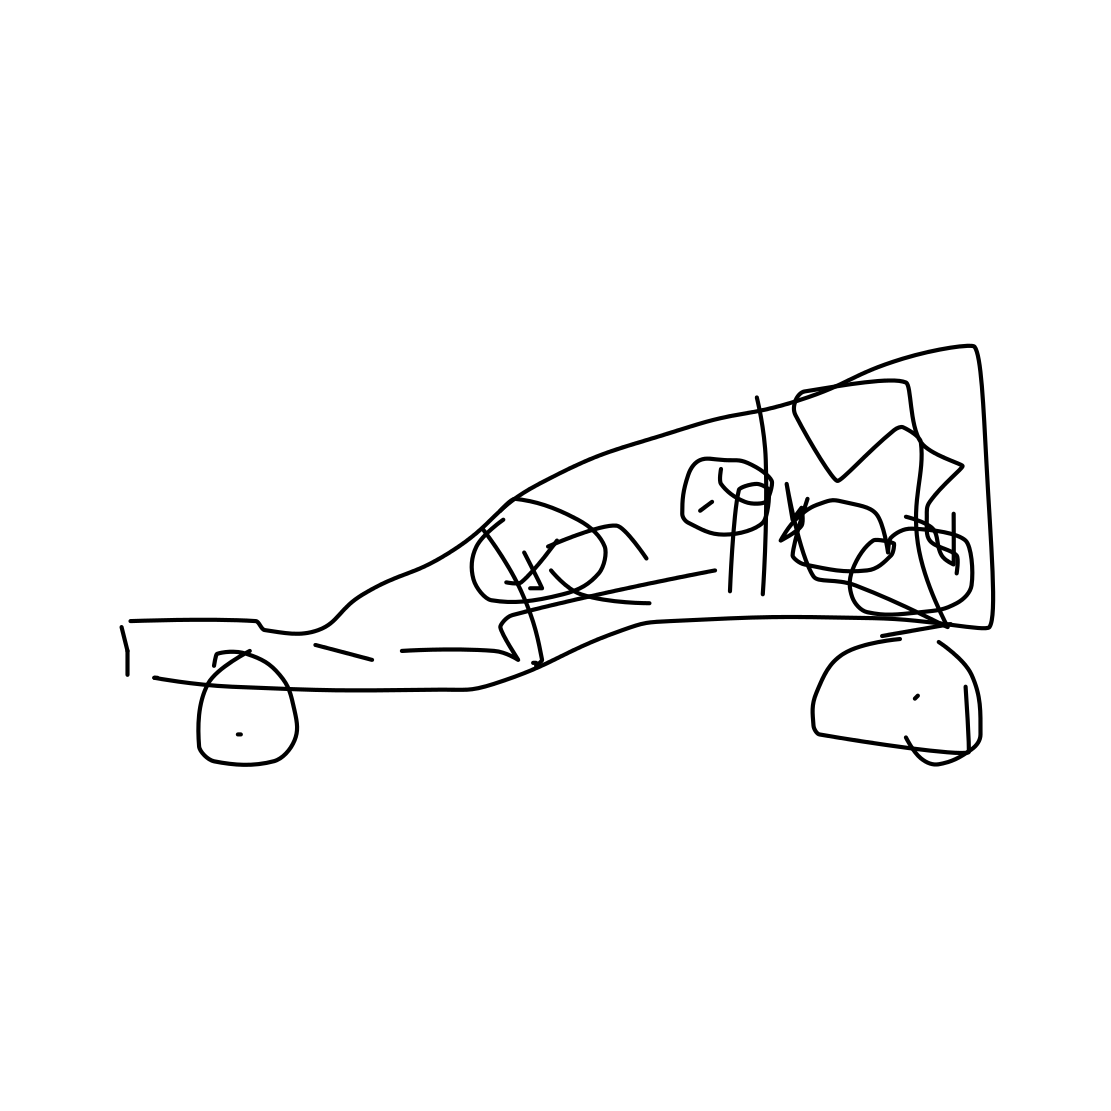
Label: race car